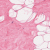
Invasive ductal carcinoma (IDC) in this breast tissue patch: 0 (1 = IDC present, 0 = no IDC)